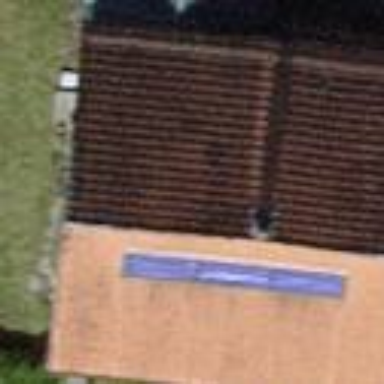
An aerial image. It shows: Gabled roofed house.